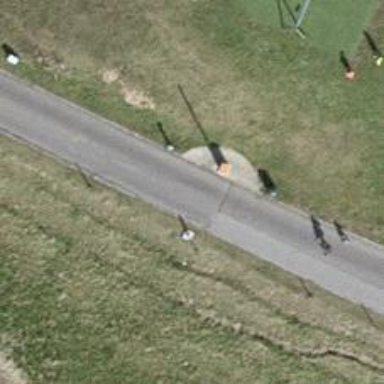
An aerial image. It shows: Lift gate barrier.